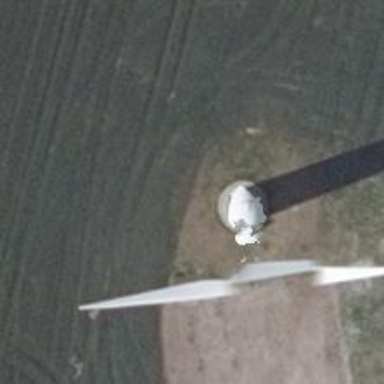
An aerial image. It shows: Wind generator is in the picture.